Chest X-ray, PA view. Patient: 29 years old, sex F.
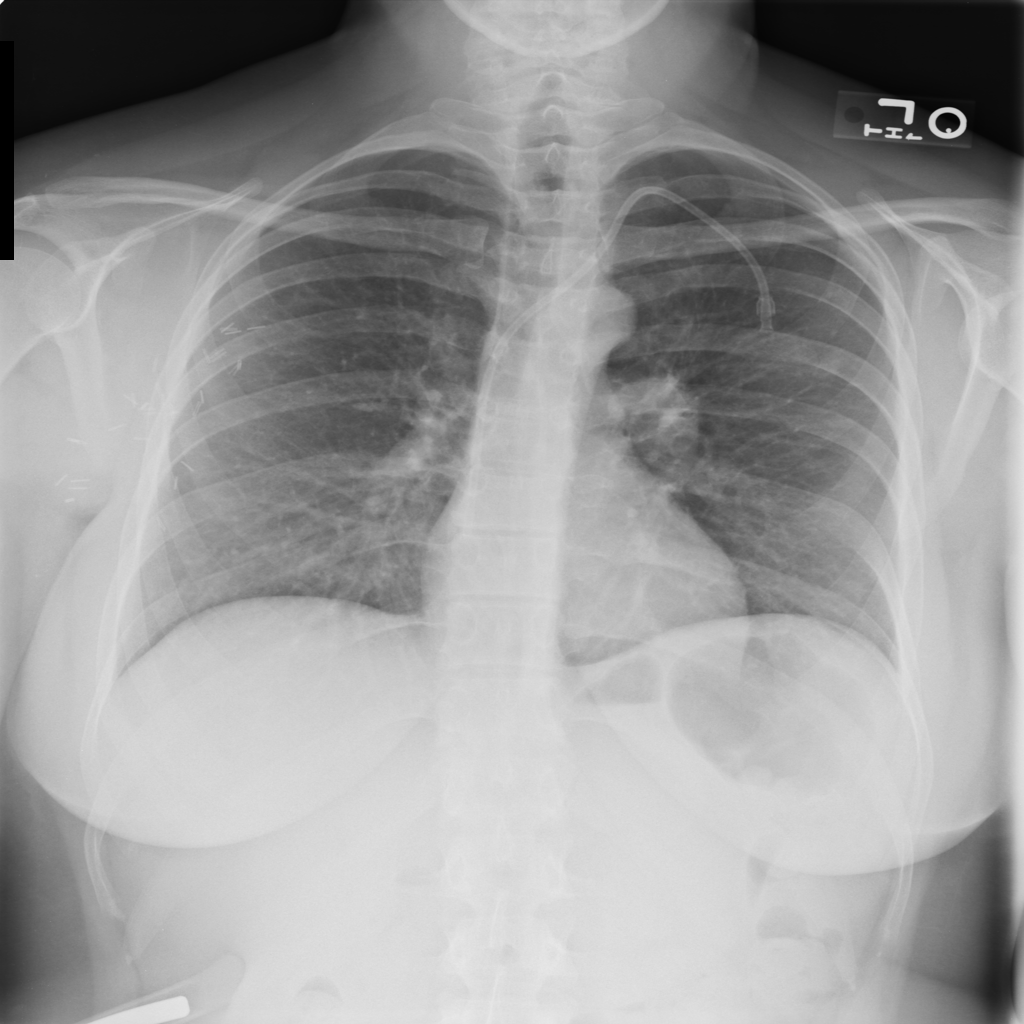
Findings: Mass, Nodule